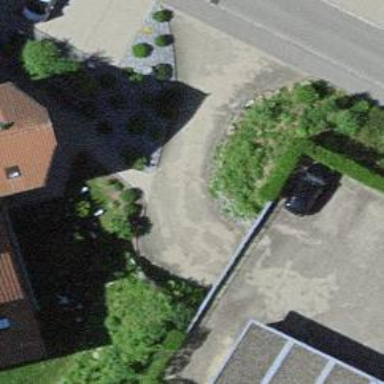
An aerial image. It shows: Parking entrance.